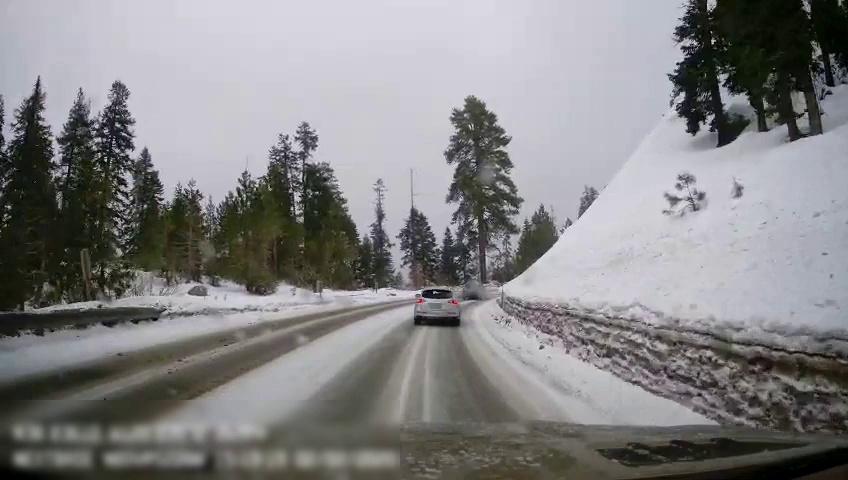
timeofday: Day
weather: Snowy
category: Drivable Space
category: Vehicles | Car
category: Vehicles | Car